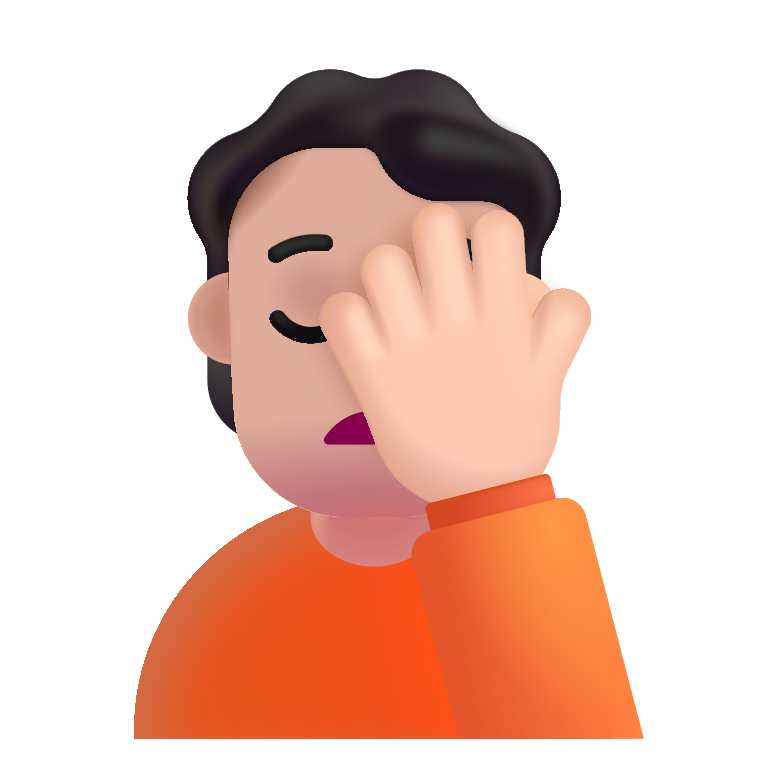
person facepalming color light